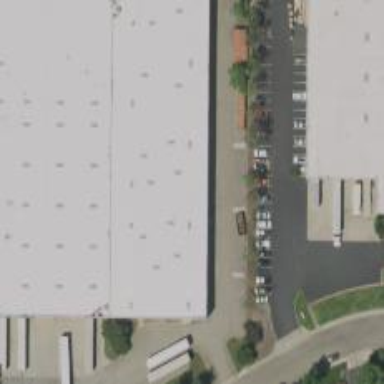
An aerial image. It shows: Industrial building.